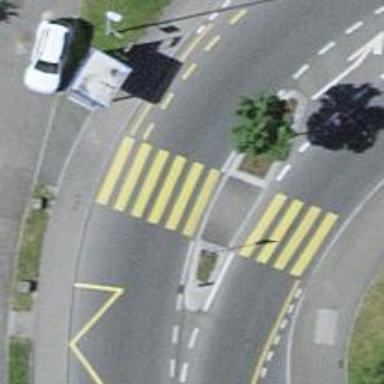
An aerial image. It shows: Uncontrolled zebra crossing with zebra markings.